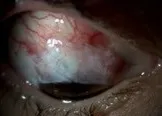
Conjunctival graft.
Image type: medical_photograph (other_medical_photograph)